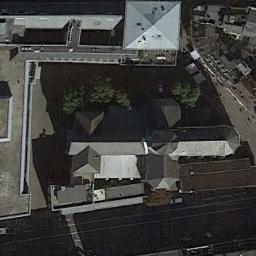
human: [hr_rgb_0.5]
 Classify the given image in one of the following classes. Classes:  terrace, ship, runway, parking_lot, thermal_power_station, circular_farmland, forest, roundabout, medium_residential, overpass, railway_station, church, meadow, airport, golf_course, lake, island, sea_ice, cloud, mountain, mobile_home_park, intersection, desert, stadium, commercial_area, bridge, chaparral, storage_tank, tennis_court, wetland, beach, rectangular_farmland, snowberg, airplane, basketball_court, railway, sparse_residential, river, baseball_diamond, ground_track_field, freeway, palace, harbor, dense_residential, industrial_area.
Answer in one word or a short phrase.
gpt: church